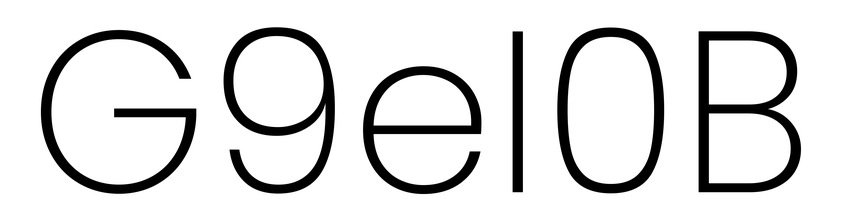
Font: Poppins-ExtraLight